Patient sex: F
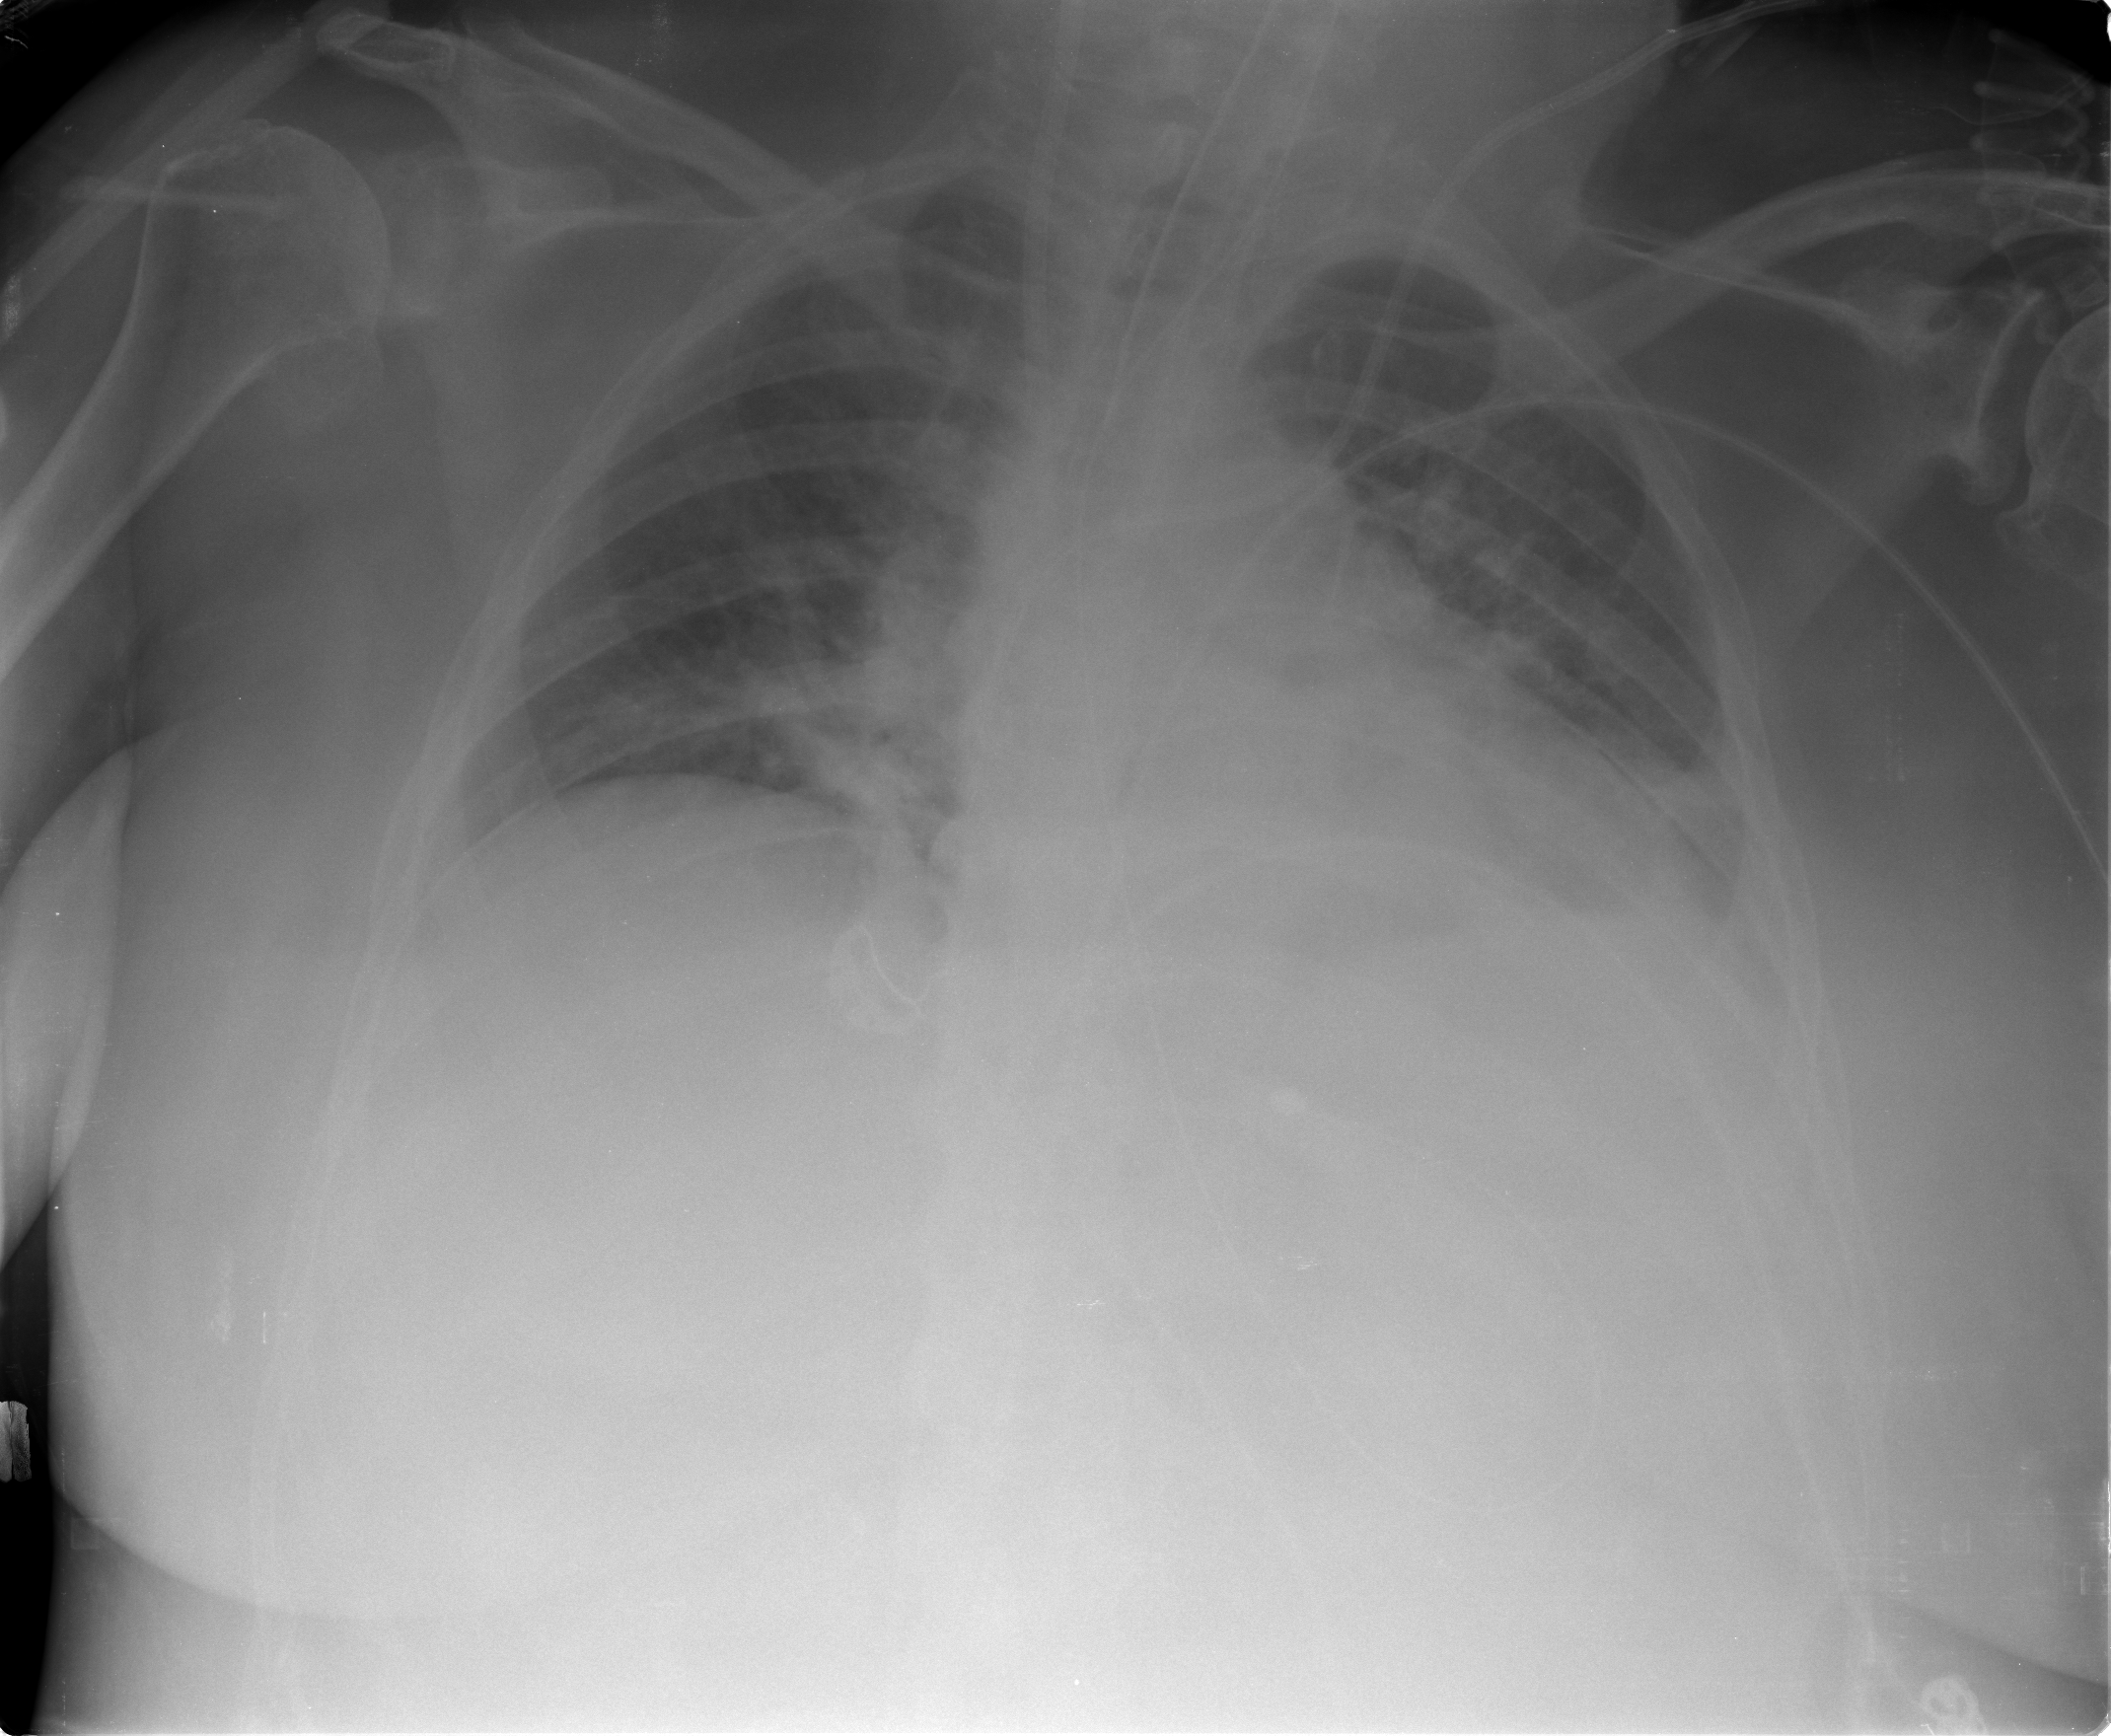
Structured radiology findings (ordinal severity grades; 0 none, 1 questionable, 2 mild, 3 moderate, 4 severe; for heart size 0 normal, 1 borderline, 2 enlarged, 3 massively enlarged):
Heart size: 1
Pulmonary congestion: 2
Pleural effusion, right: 0
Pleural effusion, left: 2
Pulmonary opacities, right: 2
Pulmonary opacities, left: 2
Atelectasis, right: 2
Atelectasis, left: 2